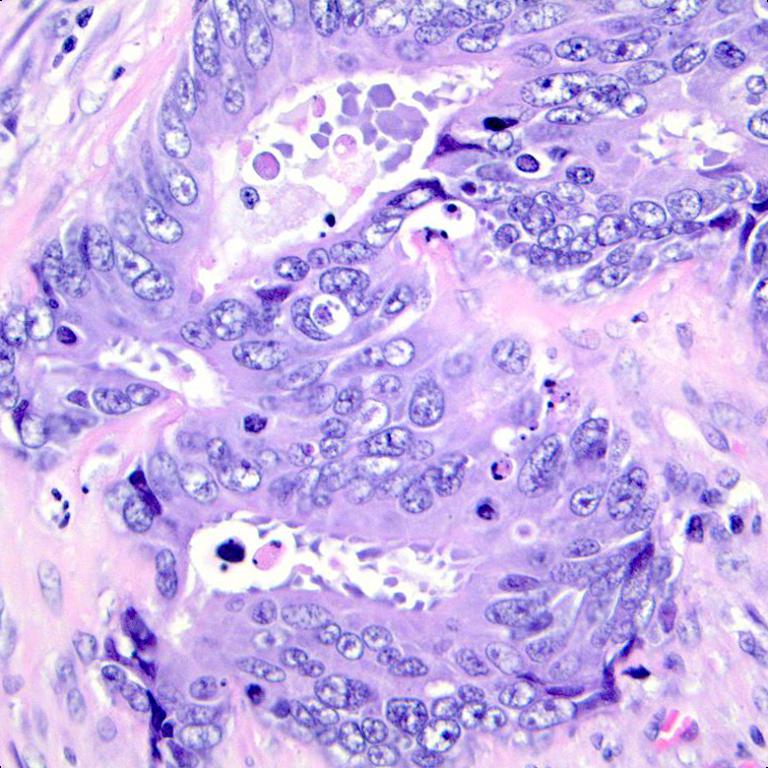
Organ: colon
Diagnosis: adenocarcinomas